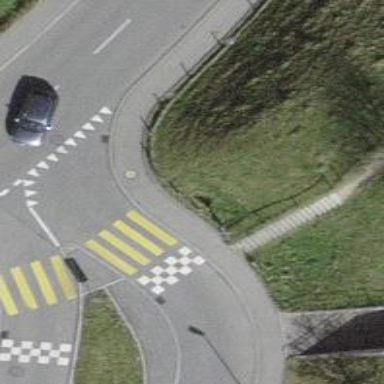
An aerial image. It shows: Footway with zebra crossing.